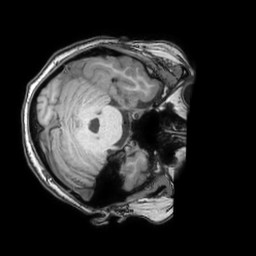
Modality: T1w
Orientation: axial
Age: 20
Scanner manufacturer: philips
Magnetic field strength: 3 T
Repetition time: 0.007 s
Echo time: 0.003501 s